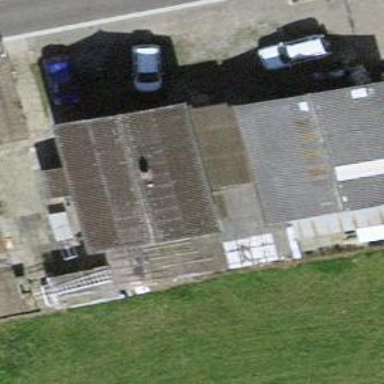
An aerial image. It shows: Shed.